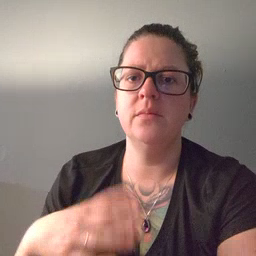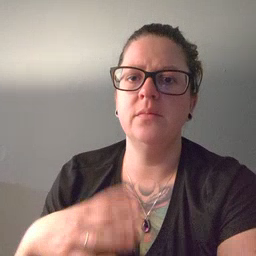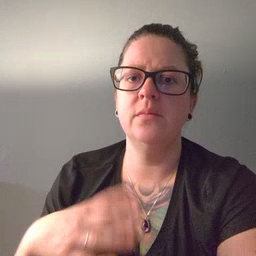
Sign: read